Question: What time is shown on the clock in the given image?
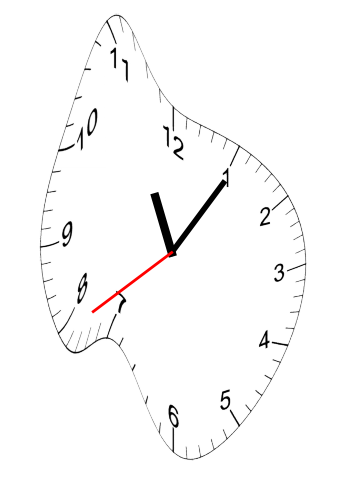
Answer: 11:05:39